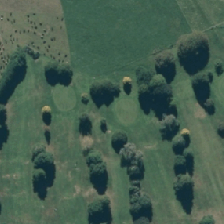
Land cover: urban_parkland